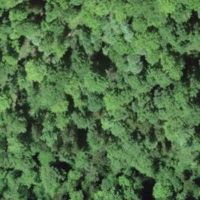
EUNIS habitat code: 41
Species observed at this site:
Erebia aethiops